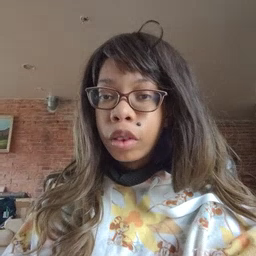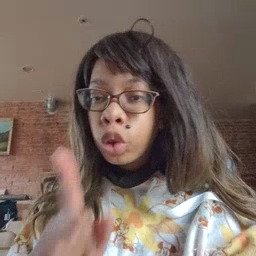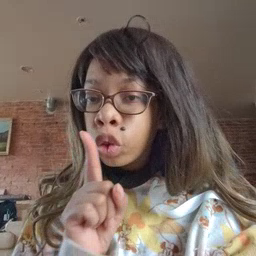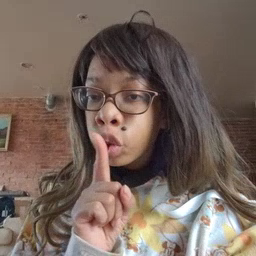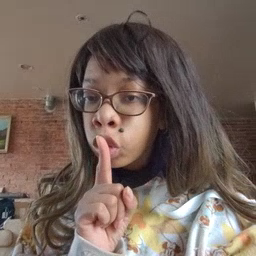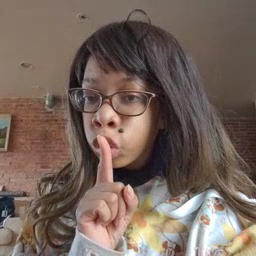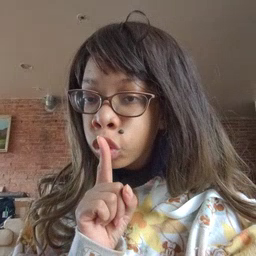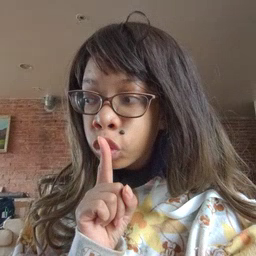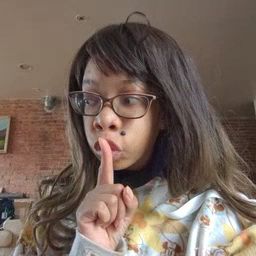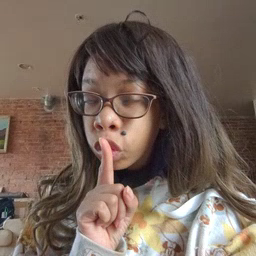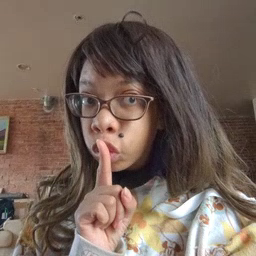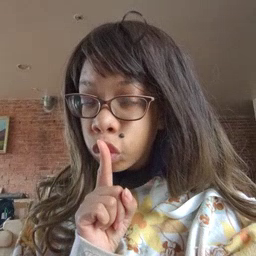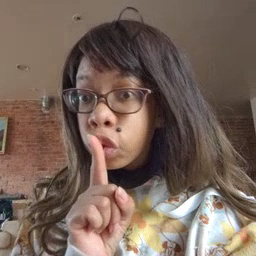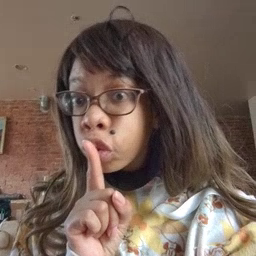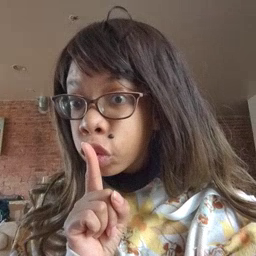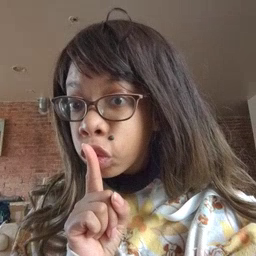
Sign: shhh